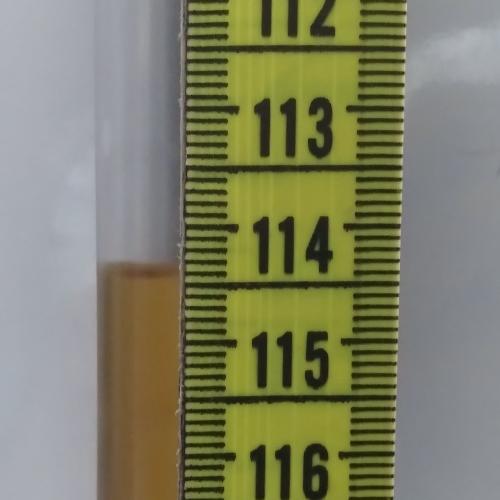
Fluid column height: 114.4 cm